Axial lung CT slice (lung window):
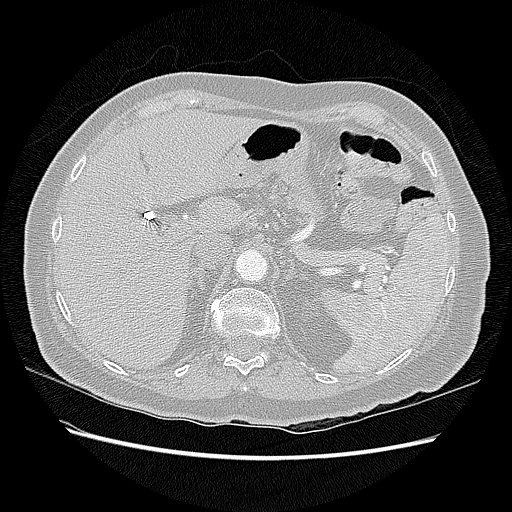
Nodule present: no